Question: I have around 100 datasets in the "DATA" library. I used following code to split all datasets in a library.
1. Firstly, I use proc sql to put all dataset into a table and number them.
2. Secondly, I also use proc sql to read the content in each dataset in order to set rules for split. More specifically, the split process is based on two variable: date_l_ and _ric. Obviously, date_l_ is a date variable. And _ric is a variable that identify the name of stock. The results of this step is shown as following:
.
1. Finally, I use %do j=1 %to &obs. to split the dataset.
However, I faced to the error as shown following:
<URL>
I cannot find where this problem is coming from becuase I'm not name any dataset as 'WORK.SET'.
'''
%macro split(sourcelib=,from=,going=);
proc sql noprint; /*read datasets in a library*/
create table mytables as
select *
from dictionary.tables
where libname = &sourcelib
order by memname ;
select count(memname)
into:numb
from mytables;
%let numb=&numb.;
select memname
into : memname1-:memname&numb.
from mytables;
quit;
%do i=1 %to &numb.;
proc sql noprint;
create table tmp&i as
select distinct date_l_, _ric
from &from.&&memname&i;
select count(*)
into :obs
from work.tmp&i;
%let obs=&obs.;
select date_l_, _ric, catx("_", substr(_ric, 1, 13), date_l_)
into :date_l_1-:date_l_&obs., :ric1-:ric&obs., :setname1-:setname&obs.
from work.tmp&i;
quit;
%end;
data
%do j = 1 %to &obs.;
&going.&&setname&j
%end;
;
%do i=1 %to &numb.;
set &from.&&memname&i
%end;
;/*may invoking i to numb.*/
select;
%do j = 1 %to &obs.;
when(_ric = "&&ric&j" and date_l_ = &&date_l_&j) output &going.&&setname&j;
%end;
end;
%mend;
%split(sourcelib='AXP',from=AXP.,going=AXP.)
'''
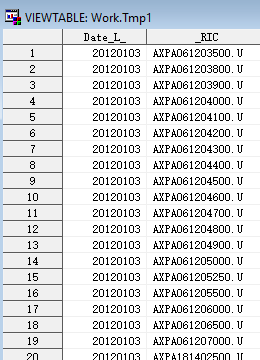
Answer: You need a new loop for 'i'
'''
data
%do i = 1 %to &obs.; /*set rules for separated dataset*/
&&setname&i
%end;
;
set &source.&&memname&i;/*I assume this part as the core problem*/
'''
You are not looping for 'i' when you try to resolve that value. So 'i' has the last value + 1 from the previous loop ('i=1 to &obs').
I assume you actually want that data step inside the above loop ('i=1 to &numb'). In that case, change the loop over '&obs' to use something other than 'i' (maybe 'j' ?).